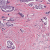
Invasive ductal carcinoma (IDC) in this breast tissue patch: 1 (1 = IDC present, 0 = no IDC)